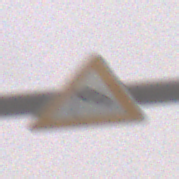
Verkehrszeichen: SeitenwindVonLinks
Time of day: Midday
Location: Outdoor (Nature)
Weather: Overcast
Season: Winter
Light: Natural